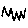
Label: zigzag